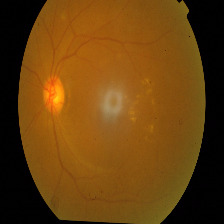
Diabetic retinopathy grade: Proliferative DR